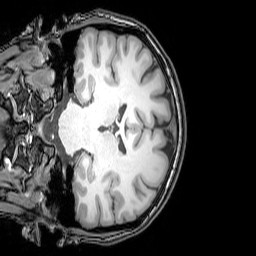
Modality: T1w
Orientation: coronal
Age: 25
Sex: female
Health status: healthy
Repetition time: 0.081 s
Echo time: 0.037 s